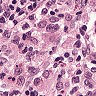
Metastatic tissue present: no